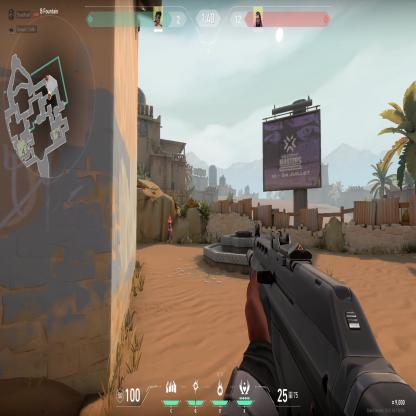
Label: enemy